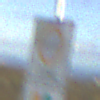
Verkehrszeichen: BeginnUmweltzone
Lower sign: FreistellungVomVerkehrsverbot2
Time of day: SunriseSunset
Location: Outdoor (Nature)
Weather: PartlyCloudy
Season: NotSpecified
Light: Natural